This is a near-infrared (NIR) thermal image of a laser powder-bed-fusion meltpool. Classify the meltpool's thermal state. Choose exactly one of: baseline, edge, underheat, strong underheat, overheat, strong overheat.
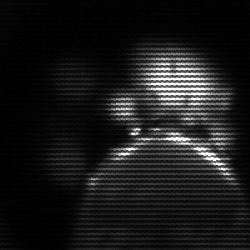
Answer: baseline